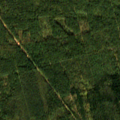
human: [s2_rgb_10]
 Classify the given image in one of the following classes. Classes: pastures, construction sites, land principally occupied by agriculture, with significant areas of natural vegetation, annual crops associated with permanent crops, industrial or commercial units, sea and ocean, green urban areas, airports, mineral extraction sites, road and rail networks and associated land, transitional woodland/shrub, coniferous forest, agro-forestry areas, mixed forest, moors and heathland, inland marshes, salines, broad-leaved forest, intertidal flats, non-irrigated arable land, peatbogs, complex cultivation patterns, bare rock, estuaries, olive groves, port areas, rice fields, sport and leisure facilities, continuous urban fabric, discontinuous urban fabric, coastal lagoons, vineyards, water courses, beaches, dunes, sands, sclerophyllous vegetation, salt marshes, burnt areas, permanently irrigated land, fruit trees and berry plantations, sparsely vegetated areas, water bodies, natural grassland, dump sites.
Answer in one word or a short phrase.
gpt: coniferous forest, mixed forest